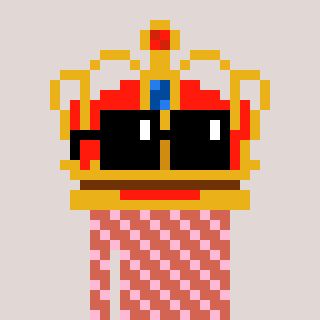
a pixel art character with square black sunglasses, a crown-shaped head and a peachy-colored body on a warm background